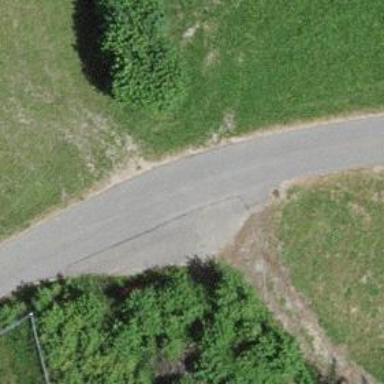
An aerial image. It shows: Passing place on the road.